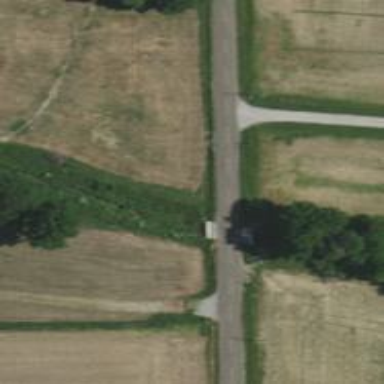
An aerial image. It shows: Unclassified road.